Question: I added a new CalculatedField that return a collection of string.
Then I put it like this in teh Item search class:
'''
[IndexField("sessions_dates")]
[TypeConverter(typeof(IndexFieldEnumerableConverter))]
public virtual List<DateTime> SessionsDates { get; set; }
'''
Then I declare that in the Solr config file from my solution:
'''
<field patch:after="*[@fieldName='isbucket_text']" fieldName="sessions_dates" returnType="datetimeCollection" >SiteCore.Utilities.ComputedFields.SessionsDates,SiteCore.Utilities</field>
'''
I got this error on the Solr logging page:

'''
org.apache.solr.common.SolrException: ERROR: [doc=sitecore://master/{7921a95b-530b-49b4-b6d8-6ffae4503f3a}?lang=en&ver=1] unknown field 'sessionsdates_dtm'
'''
It seems that the index field is not added to Solr but I don't know why!
Please can you help?
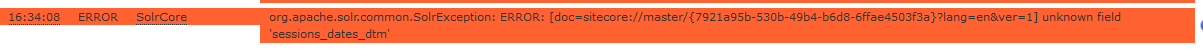
Answer: There is a bug in the Sitecore Solr schema generation which means the dynamic field has the wrong pattern. You need to replace the line
'<dynamicField name="*_tdtm" type="tdate" indexed="true" stored="true" multiValued="true" />'
with
'<dynamicField name="*_dtm" type="tdate" indexed="true" stored="true" multiValued="true" />'
.. then it should match the pattern in the Sitecore Solr config.